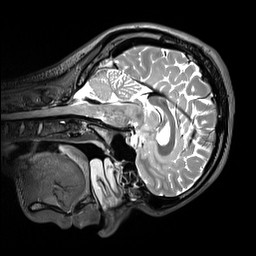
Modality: T2w
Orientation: sagittal
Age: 22
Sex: male
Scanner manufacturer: siemens
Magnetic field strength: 3 T
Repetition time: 3.2 s
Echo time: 0.412 s